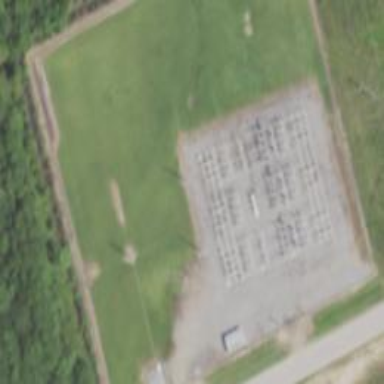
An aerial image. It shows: Substation for switching with surrounding fence.